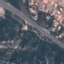
Land use / land cover: Highway